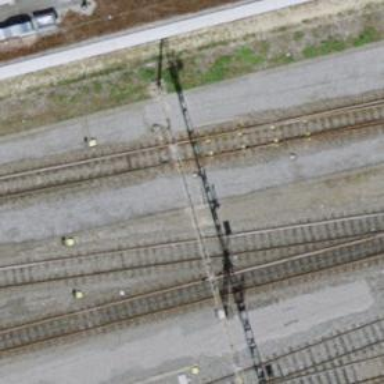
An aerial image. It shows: Railway switch.